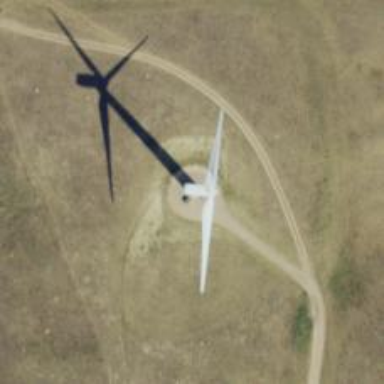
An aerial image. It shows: Wind turbine generating power.